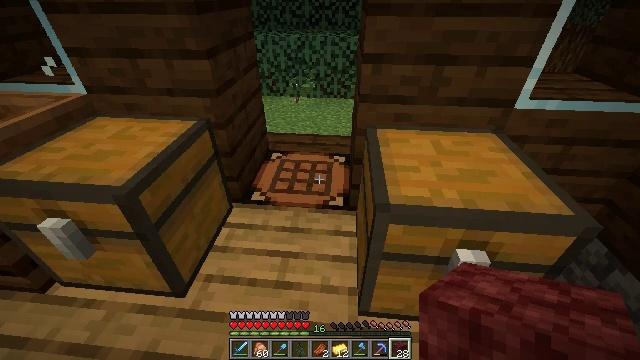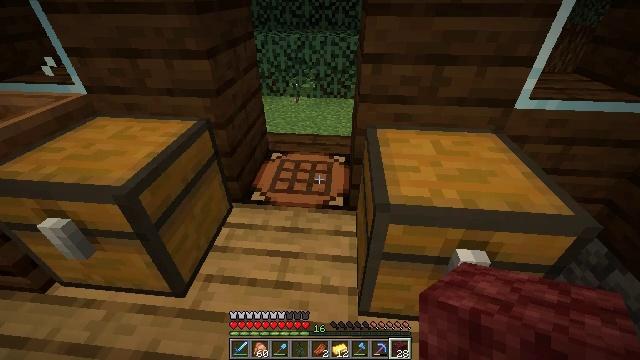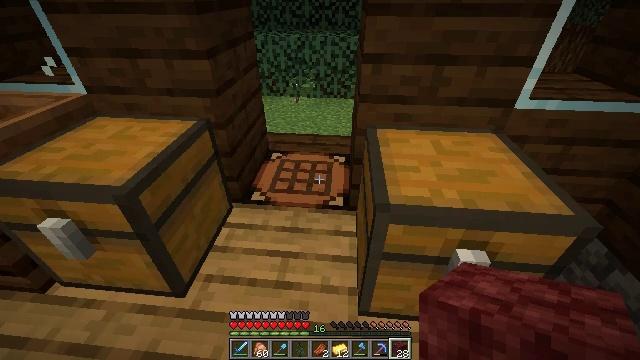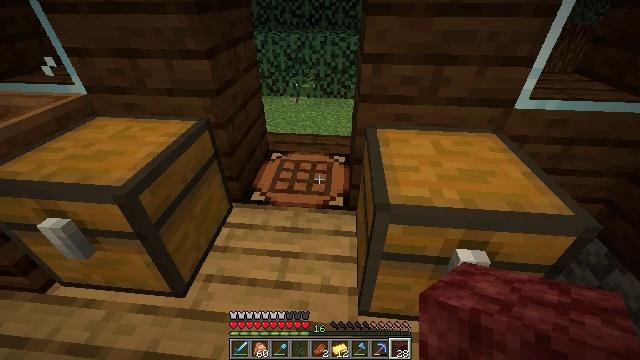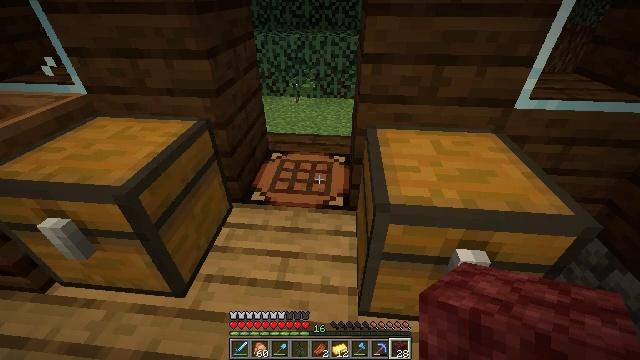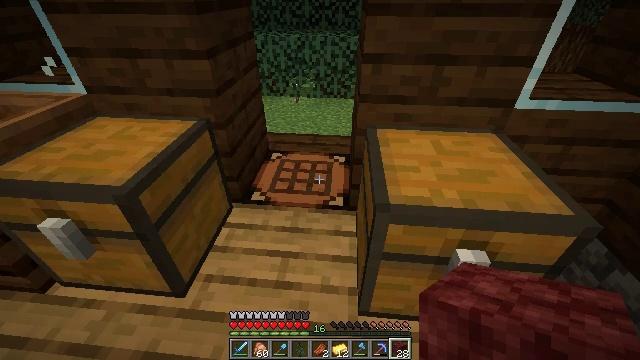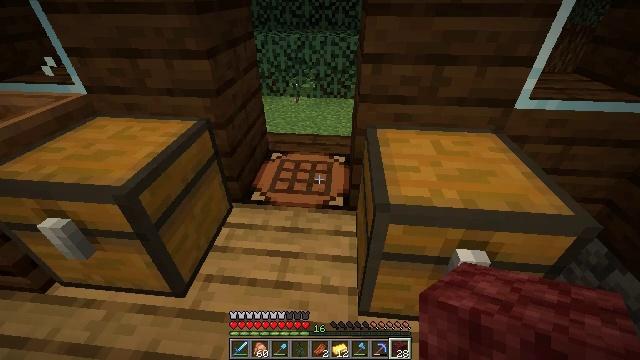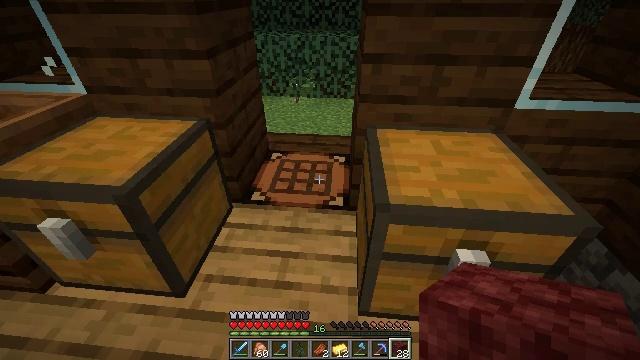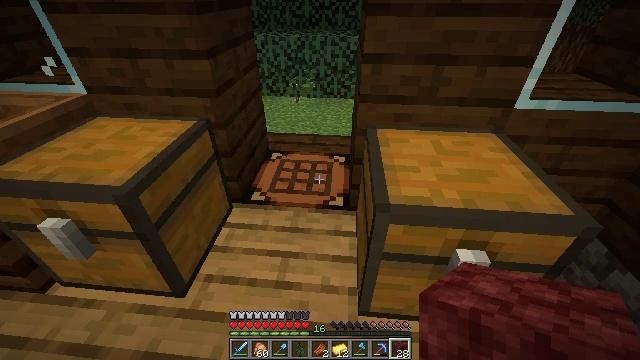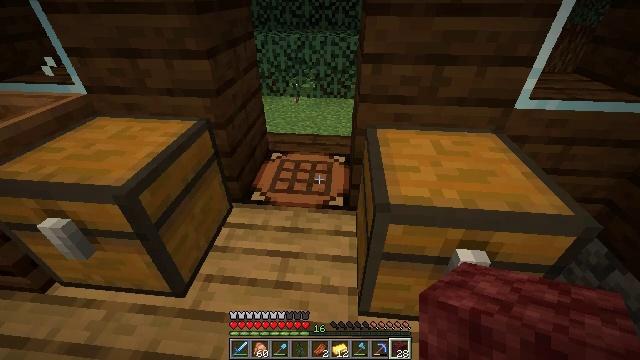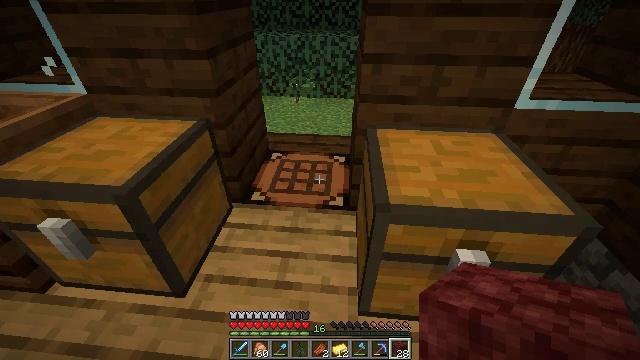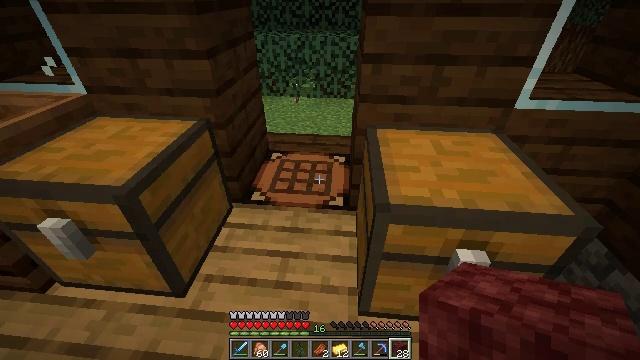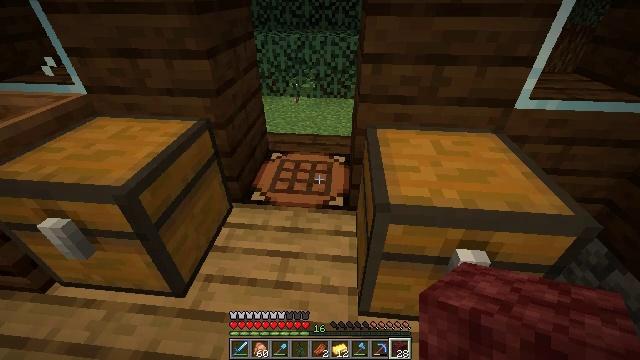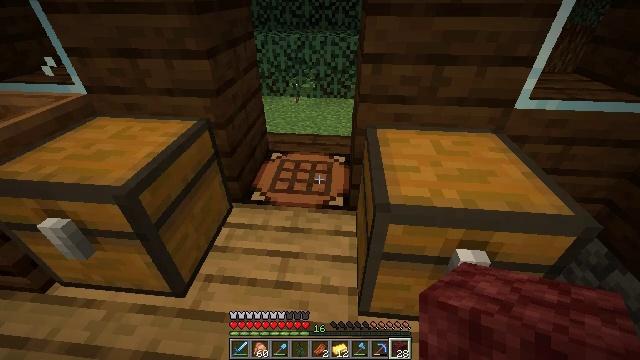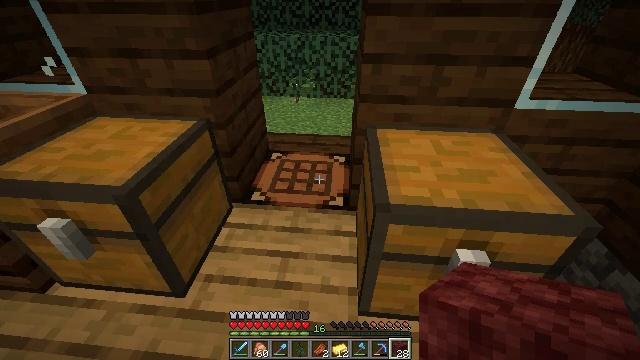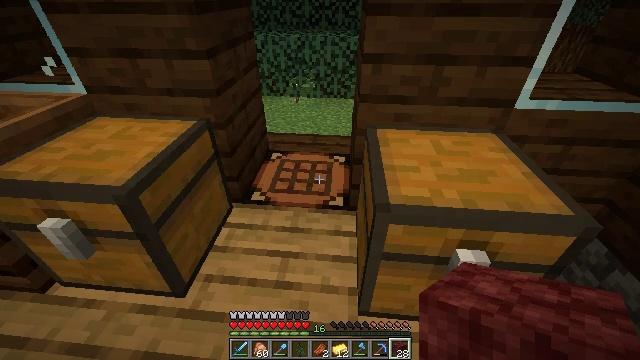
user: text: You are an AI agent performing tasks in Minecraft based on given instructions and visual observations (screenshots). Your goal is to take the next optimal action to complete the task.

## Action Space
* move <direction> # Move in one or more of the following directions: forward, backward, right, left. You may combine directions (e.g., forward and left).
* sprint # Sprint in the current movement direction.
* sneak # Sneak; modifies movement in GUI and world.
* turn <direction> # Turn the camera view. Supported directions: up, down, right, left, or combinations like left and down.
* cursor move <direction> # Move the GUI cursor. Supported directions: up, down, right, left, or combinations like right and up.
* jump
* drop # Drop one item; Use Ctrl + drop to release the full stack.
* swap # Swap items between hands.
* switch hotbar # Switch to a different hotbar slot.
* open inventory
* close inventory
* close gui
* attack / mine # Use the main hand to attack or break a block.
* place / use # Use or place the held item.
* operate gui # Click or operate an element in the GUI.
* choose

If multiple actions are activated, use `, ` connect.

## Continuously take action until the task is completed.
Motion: motion action
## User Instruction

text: Craft a powered rail.
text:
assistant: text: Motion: no_op
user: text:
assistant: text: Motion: no_op
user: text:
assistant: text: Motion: no_op
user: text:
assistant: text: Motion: no_op
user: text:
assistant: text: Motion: no_op
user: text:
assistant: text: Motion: no_op
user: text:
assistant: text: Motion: no_op
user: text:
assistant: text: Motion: no_op
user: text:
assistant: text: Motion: no_op
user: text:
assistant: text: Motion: no_op
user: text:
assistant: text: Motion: no_op
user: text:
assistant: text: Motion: no_op
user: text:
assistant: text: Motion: no_op
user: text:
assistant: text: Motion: no_op
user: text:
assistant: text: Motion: no_op
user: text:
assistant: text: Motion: no_op
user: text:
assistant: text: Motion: no_op
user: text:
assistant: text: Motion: no_op
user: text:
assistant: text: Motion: no_op
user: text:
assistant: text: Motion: no_op
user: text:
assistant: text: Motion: no_op
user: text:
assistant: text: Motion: no_op
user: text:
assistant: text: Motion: no_op
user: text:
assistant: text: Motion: no_op
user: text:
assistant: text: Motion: no_op
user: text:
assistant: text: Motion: no_op
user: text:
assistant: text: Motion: no_op
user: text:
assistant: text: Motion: no_op
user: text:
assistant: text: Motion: no_op
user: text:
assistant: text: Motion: no_op